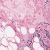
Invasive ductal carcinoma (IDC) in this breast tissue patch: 1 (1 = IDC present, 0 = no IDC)